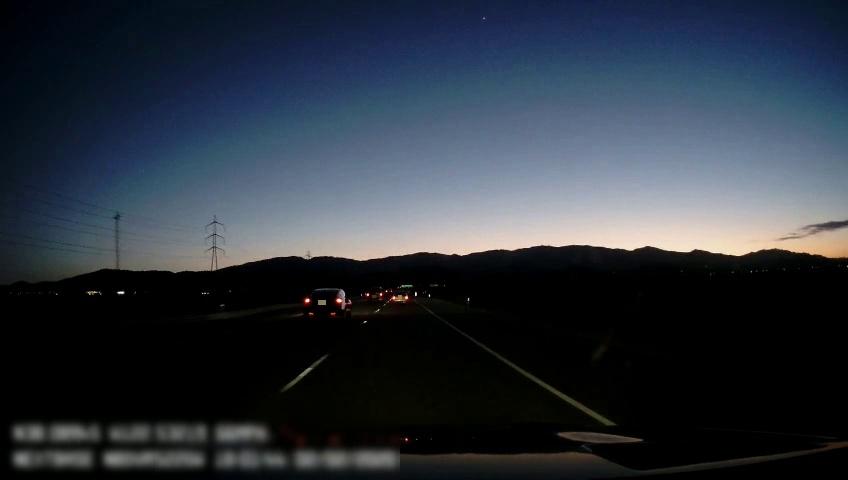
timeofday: Dusk/Dawn/Twilight
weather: Sunny
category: Drivable Space
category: Vehicles | Car
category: Vehicles | Car
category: Vehicles | Car
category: Lanes | Current Lane
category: Lanes | Alternate Lane